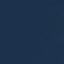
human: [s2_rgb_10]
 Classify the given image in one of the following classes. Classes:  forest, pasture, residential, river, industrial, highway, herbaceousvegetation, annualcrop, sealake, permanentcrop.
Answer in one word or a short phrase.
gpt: SeaLake